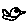
Label: bird